Question: I'm fairly new to the Java 8 Streams API stuff, but I've decided to use it for a new piece of functionality but have hit a brick wall!
I have a bunch of MenuItem objects:
'''
MenuItem parent1 = new MenuItem(0L, "Code Parent", "Description Parent");
MenuItem item1 = new MenuItem(1L, "Code1", "Description1");
MenuItem item2 = new MenuItem(2L, "Code2", "Description2");
MenuItem item3 = new MenuItem(3L, "Code3", "Description3");
MenuItem item4 = new MenuItem(4L, "Code4", "Description4");
'''
I also have a bunch of MenuHierarchy objects which represent the hierarchical relationships between MenuItem (parent/child). This model is fixed as is, so have to work with what I've got.
> Constructor - MenyHierarchy(id, parent, child, displayOrder)
'''
MenuHierarchy hierarchy1 = new MenuHierarchy(1L, null, parent1);
MenuHierarchy hierarchy2 = new MenuHierarchy(2L, parent1, item1, 1);
MenuHierarchy hierarchy3 = new MenuHierarchy(3L, item1, item2, 2);
MenuHierarchy hierarchy4 = new MenuHierarchy(4L, item2, item3, 3);
MenuHierarchy hierarchy5 = new MenuHierarchy(5L, item3, item4, 4);
'''
MenuHierarchy objects will a null parent are considered root nodes.
Now using the streams API I want to transform this relationship into a Tree like structure using a MenuNode entity that I've created:
'''
public class MenuNode implements GenericNode<MenuItem> {
private MenuItem data;
private List<GenericNode<MenuItem>> children;
public MenuNode(MenuItem data) {
this.data = data;
this.children = new ArrayList<GenericNode<MenuItem>>();
}
// Getters, setters
}
'''
I'll explain what I have so far:
'''
/* This is the list of Root Menus (Menus which have no parent) */
List<MenuNode> rootNodes = new ArrayList<>();
List<MenuHierarchy> hierarchyList = Arrays.asList(hierarchy1, hierarchy2, hierarchy3, hierarchy4, hierarchy5);
/* This first stream adds a new root MenuNode object to the above list ordered by the hierarchy display order */
hierarchyList.parallelStream()
.filter((h) -> Objects.isNull(h.getParentMenu()))
.sorted((h, i) -> h.getDisplayOrder().compareTo(i.getDisplayOrder()))
.map(MenuHierarchy::getChildMenu)
.forEachOrdered((i) -> rootNodes.add(new MenuNode(i)));
/* This second one is where i've sort of failed...
What i need this to do is iterate over the menu hierarchies and for each non-root one
add it to the MenuNode children collection where MenuNode.data == MenyHeirarchy.parentMenu
Resulting in a tree of MenuItems...
*/
hierarchyList.stream()
.filter((h) -> Objects.nonNull(h.getParentMenu()))
.sorted((h, i) -> h.getDisplayOrder().compareTo(i.getDisplayOrder()))
.forEachOrdered((h) -> {
rootNodes.stream()
.filter((n) -> n.getData().equals(h.getParentMenu()))
.forEach((n) -> {
n.getChildren().add(new MenuNode(h.getChildMenu()));
});
});
'''

As you can see this doesn't work properly at the moment as it doesn't represent all of the hierarchy... I'm not sure if this is even possible with streams?
Any ideas will be greatly recommended.
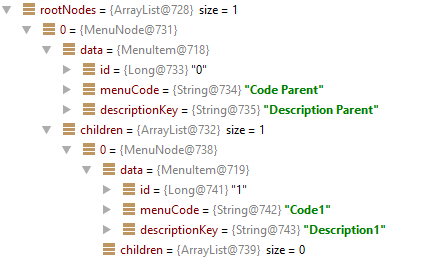
Answer: Do I understand correctly that you want to end up with a bunch of MenuNode objects that represent the menu? If that's the case, I think it would be easier to premake all the node objects and then populate their children list.
'''
// first we make all the nodes and map them to ID
Map<Long, MenuNode> nodes = hierarchies.stream()
.map(MenuHierarchy::getChildMenu)
.collect(toMap(MenuItem::getId, MenuNode::new));
// and now we go over all hierarchies and add children to appropriate node
hierarchies.stream()
.filter(h -> h.getParent() != null)
.sorted(comparing(MenuHierarchy::getDisplayOrder))
.forEach(h -> {
long parentId = h.getParentMenu().getId();
long childId = h.getChildMenu().getId();
nodes.get(parentId).getChildren().add(nodes.get(childId))
});
'''
Alternatively, the second part can be written by going over nodes first. The advantage of doing it this way is that you can make the child list in 'MenuNode' immutable. The downside is that you might find the idea of repeatedly iterating over all hierarchies distasteful (even though it shouldn't matter for any realistic menu size):
'''
nodes.values().forEach( node ->
node.setChildren(
hierarchies.stream()
.filter(h -> h.getParentMenu().getId() == node.getData().getId())
.sorted(comparing(MenuHierarchy::getDisplayOrder))
.map(MenuHierarchy::getChildMenu)
.map(MenuItem::getId)
.map(nodes::get)
.collect(toList())
)
);
'''
And, for completeness sake, you can group up the hierarchies for the same parent using streams and rewrite the second part like this:
'''
hierarchies.stream()
.filter(h -> null != h.getParent())
.collect(
groupingBy(h->g.getParentMenu().getId(), toList())
) // now we have a map of parent Ids to list of MenuHierarchy for that parent
.forEach( (parentId, children) ->
nodes.get(parentId)).setChildren(
children.stream()
.sorted(comparing(MenuHierarchy::getDisplayOrder))
.map(h -> nodes.get(h.getChildMenu().getId()))
.collect(toList())
)
);
'''
You decide what's clearer to you.
Edit: I wasn't sure if hierarchy id is always the same as the child id. If it is, the code can be simplified a bit.